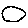
Label: moon